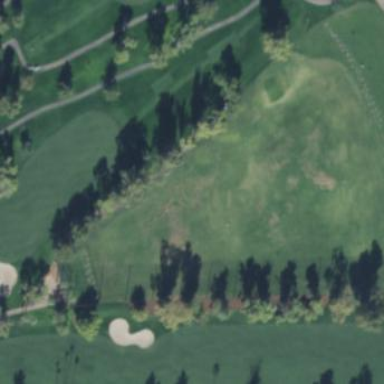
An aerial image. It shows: Driving range for golf practice.